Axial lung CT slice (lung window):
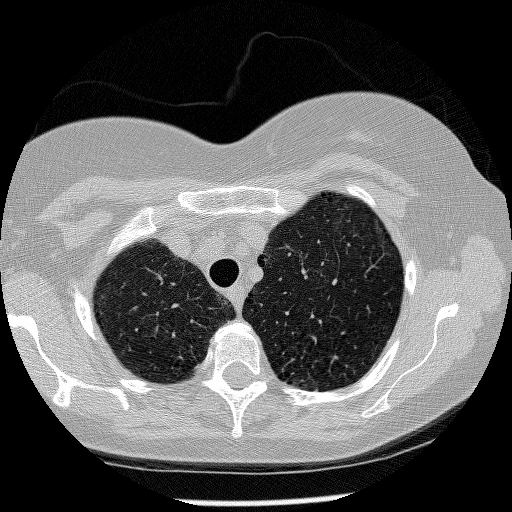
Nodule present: no